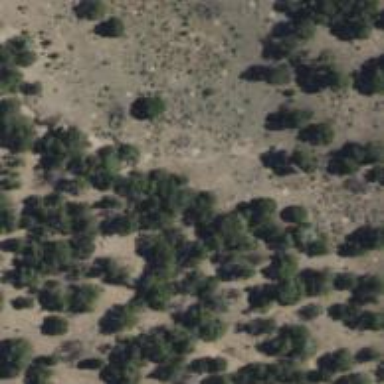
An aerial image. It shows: Area covered in scrub vegetation.